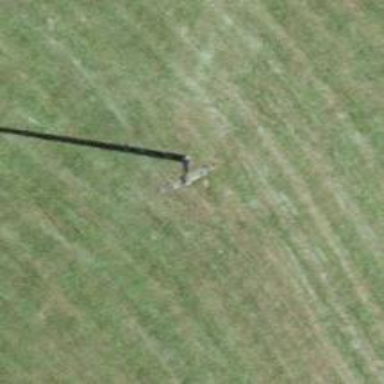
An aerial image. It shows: Power tower.